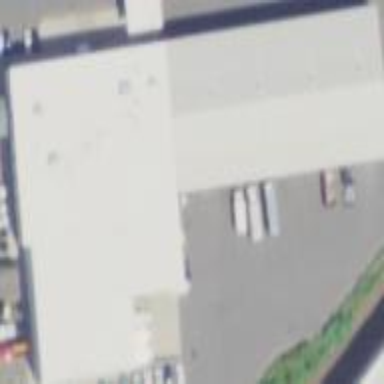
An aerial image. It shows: Building with truck shop.